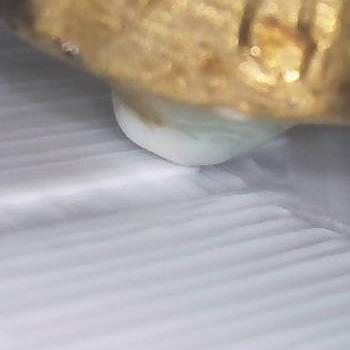
Flow rate: 84%